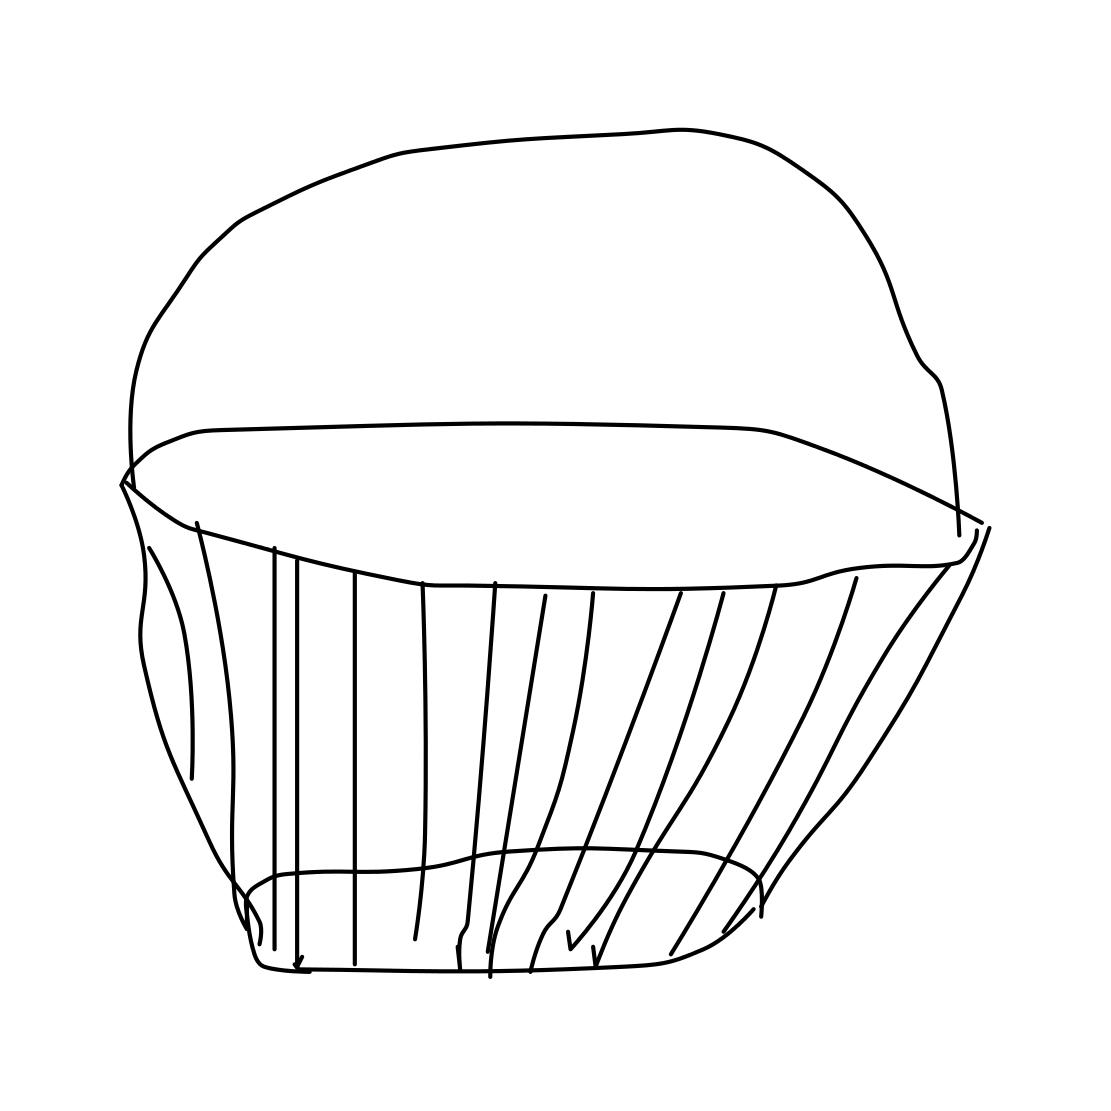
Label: basket